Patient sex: M
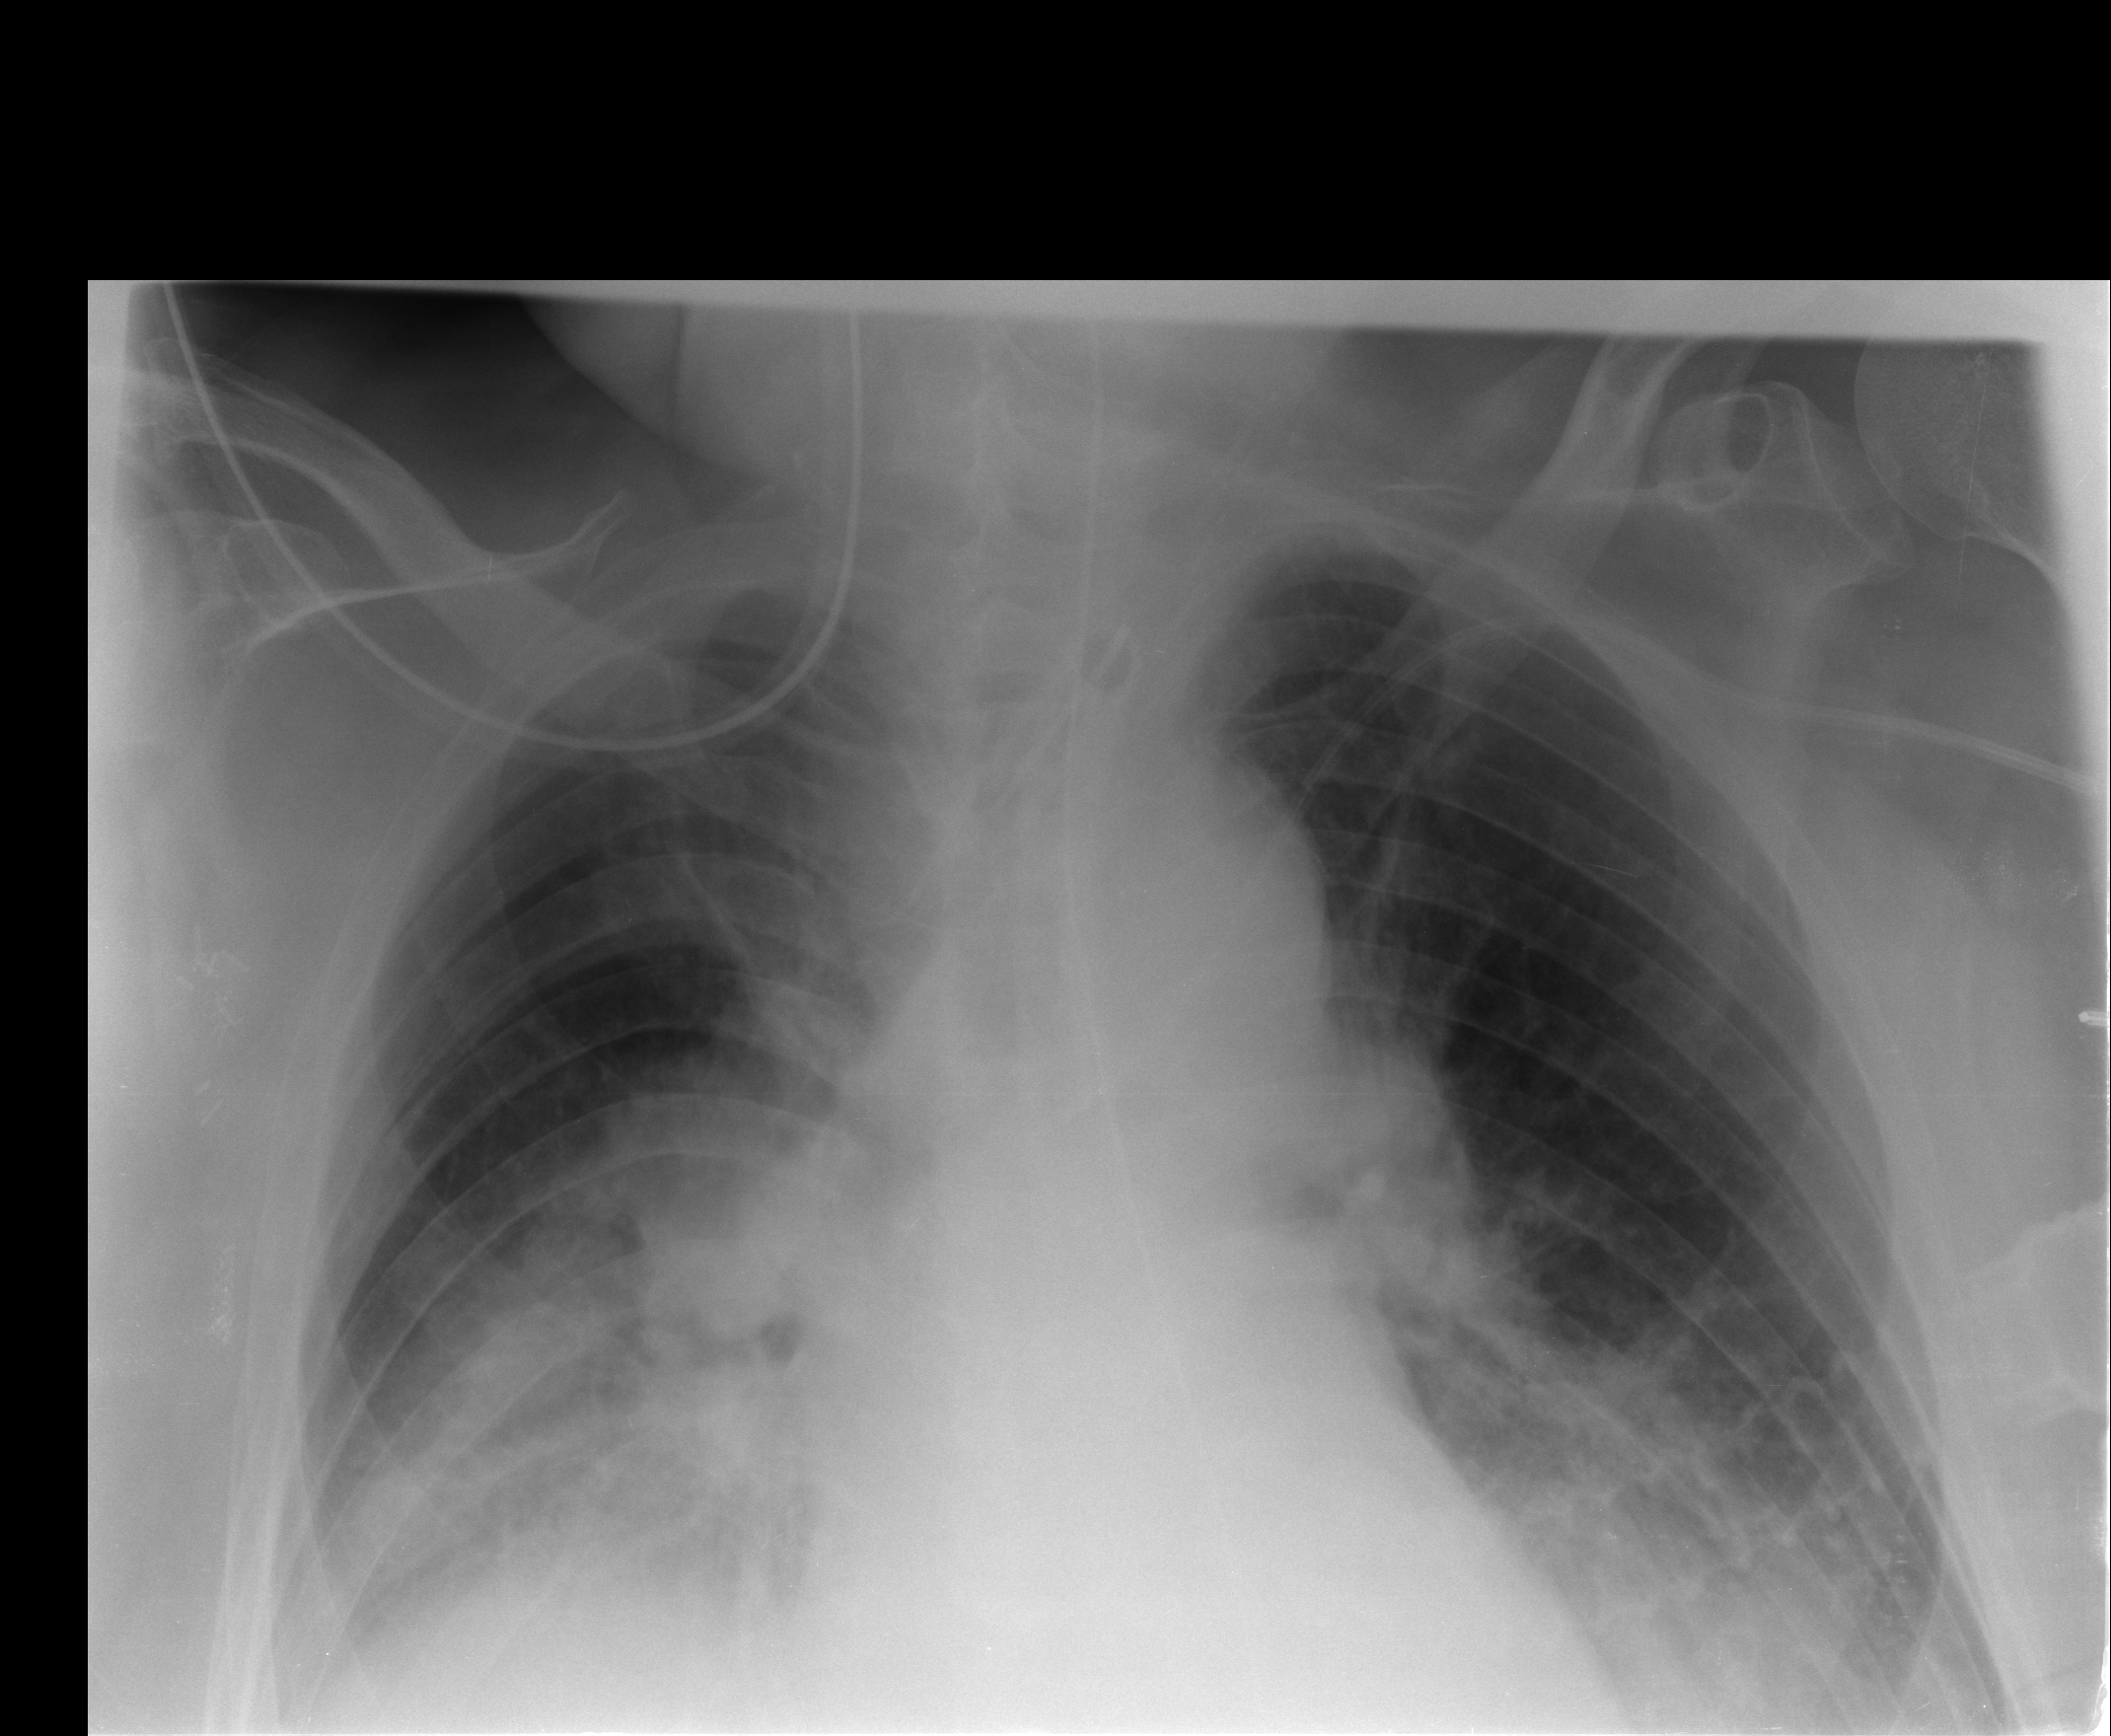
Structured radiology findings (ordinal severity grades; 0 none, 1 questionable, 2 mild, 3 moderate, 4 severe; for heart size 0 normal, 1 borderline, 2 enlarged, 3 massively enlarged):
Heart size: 1
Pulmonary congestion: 2
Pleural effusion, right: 2
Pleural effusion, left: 2
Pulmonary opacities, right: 2
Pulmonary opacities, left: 2
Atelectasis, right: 2
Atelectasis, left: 2